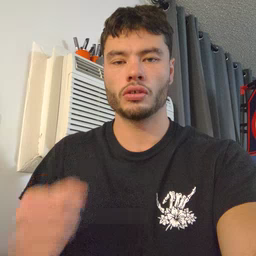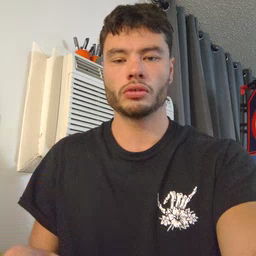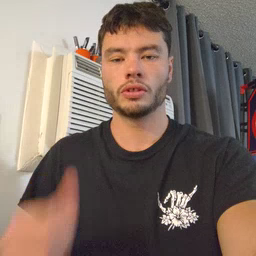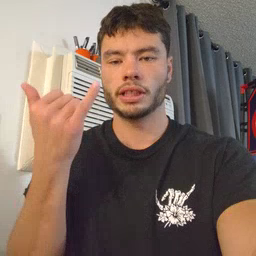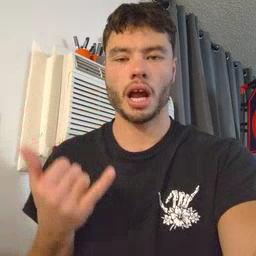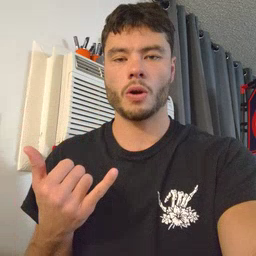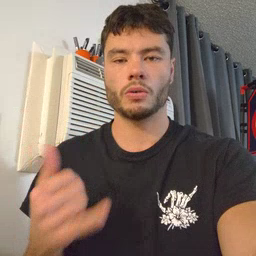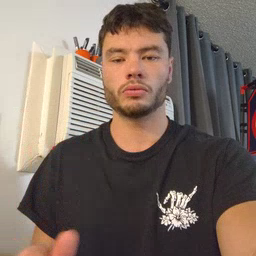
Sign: now